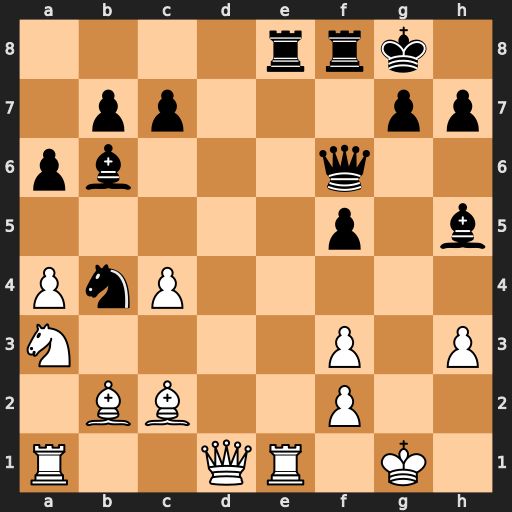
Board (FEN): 4rrk1/1pp3pp/pb3q2/5p1b/PnP5/N4P1P/1BB2P2/R2QR1K1
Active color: w
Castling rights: -
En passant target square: -
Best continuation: Bxf6 Rxe1+ Qxe1